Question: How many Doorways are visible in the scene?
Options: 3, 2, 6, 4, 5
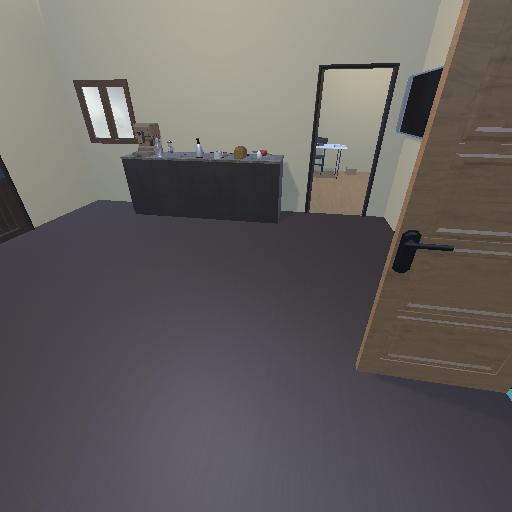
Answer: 3